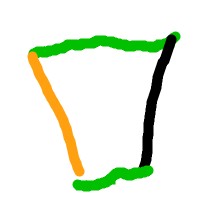
Shape: trapezoid